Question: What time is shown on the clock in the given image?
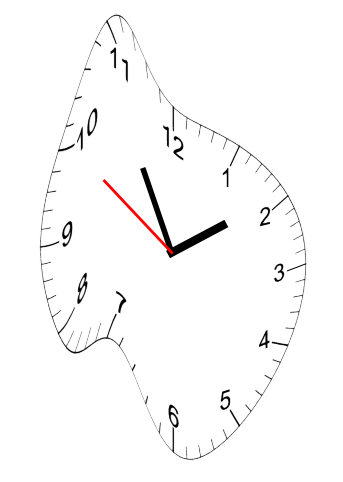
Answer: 01:54:50